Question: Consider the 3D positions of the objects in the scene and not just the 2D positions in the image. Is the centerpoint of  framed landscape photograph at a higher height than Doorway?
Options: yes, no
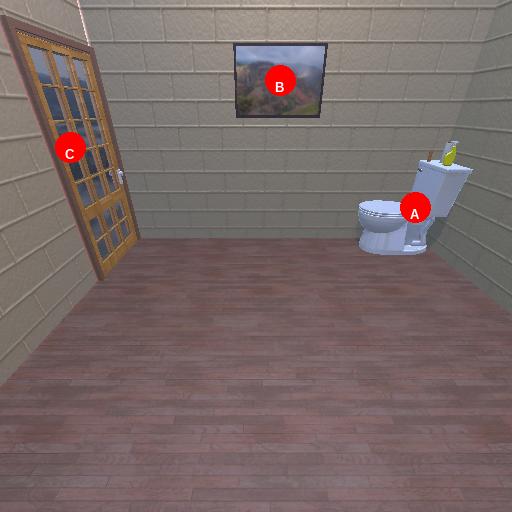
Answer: yes